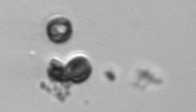
Label: Thalassiosira_TAG_external_detritus